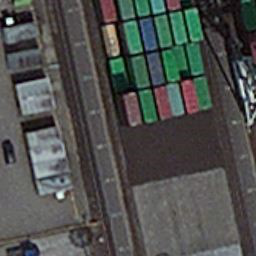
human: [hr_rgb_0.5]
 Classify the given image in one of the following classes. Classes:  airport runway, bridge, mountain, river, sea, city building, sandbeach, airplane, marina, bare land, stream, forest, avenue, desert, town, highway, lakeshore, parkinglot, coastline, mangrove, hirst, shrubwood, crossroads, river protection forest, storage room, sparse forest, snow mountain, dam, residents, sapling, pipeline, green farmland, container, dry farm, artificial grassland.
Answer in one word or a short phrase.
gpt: container